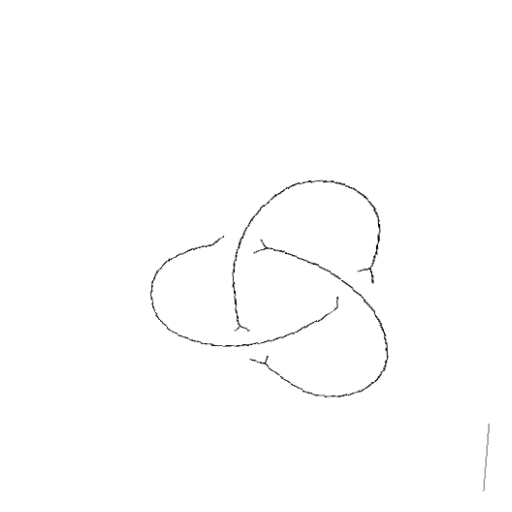
Crossing number: 3